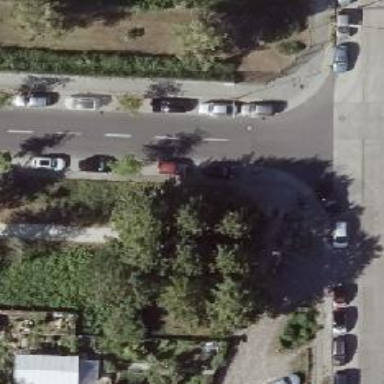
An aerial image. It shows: Tree-lined avenue.